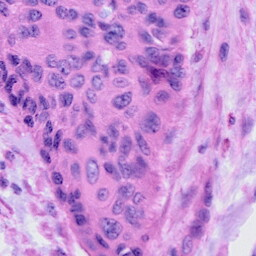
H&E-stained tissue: Cervix